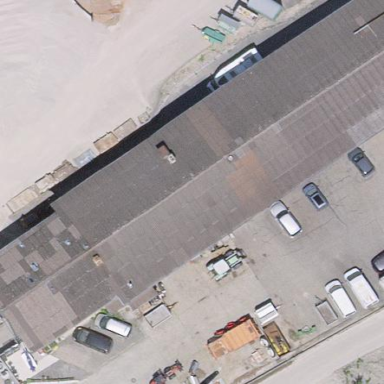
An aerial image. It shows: Industrial building.